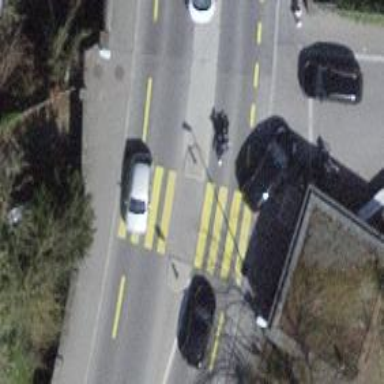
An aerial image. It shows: Pedestrian crossing with zebra markings on footway.